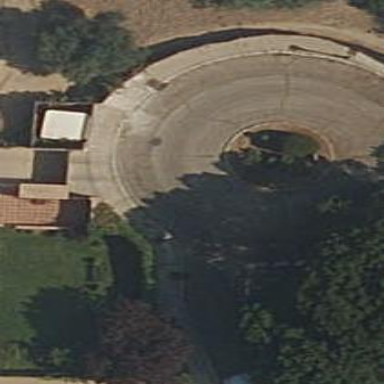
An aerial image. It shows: Residential road with roundabout.